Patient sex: M
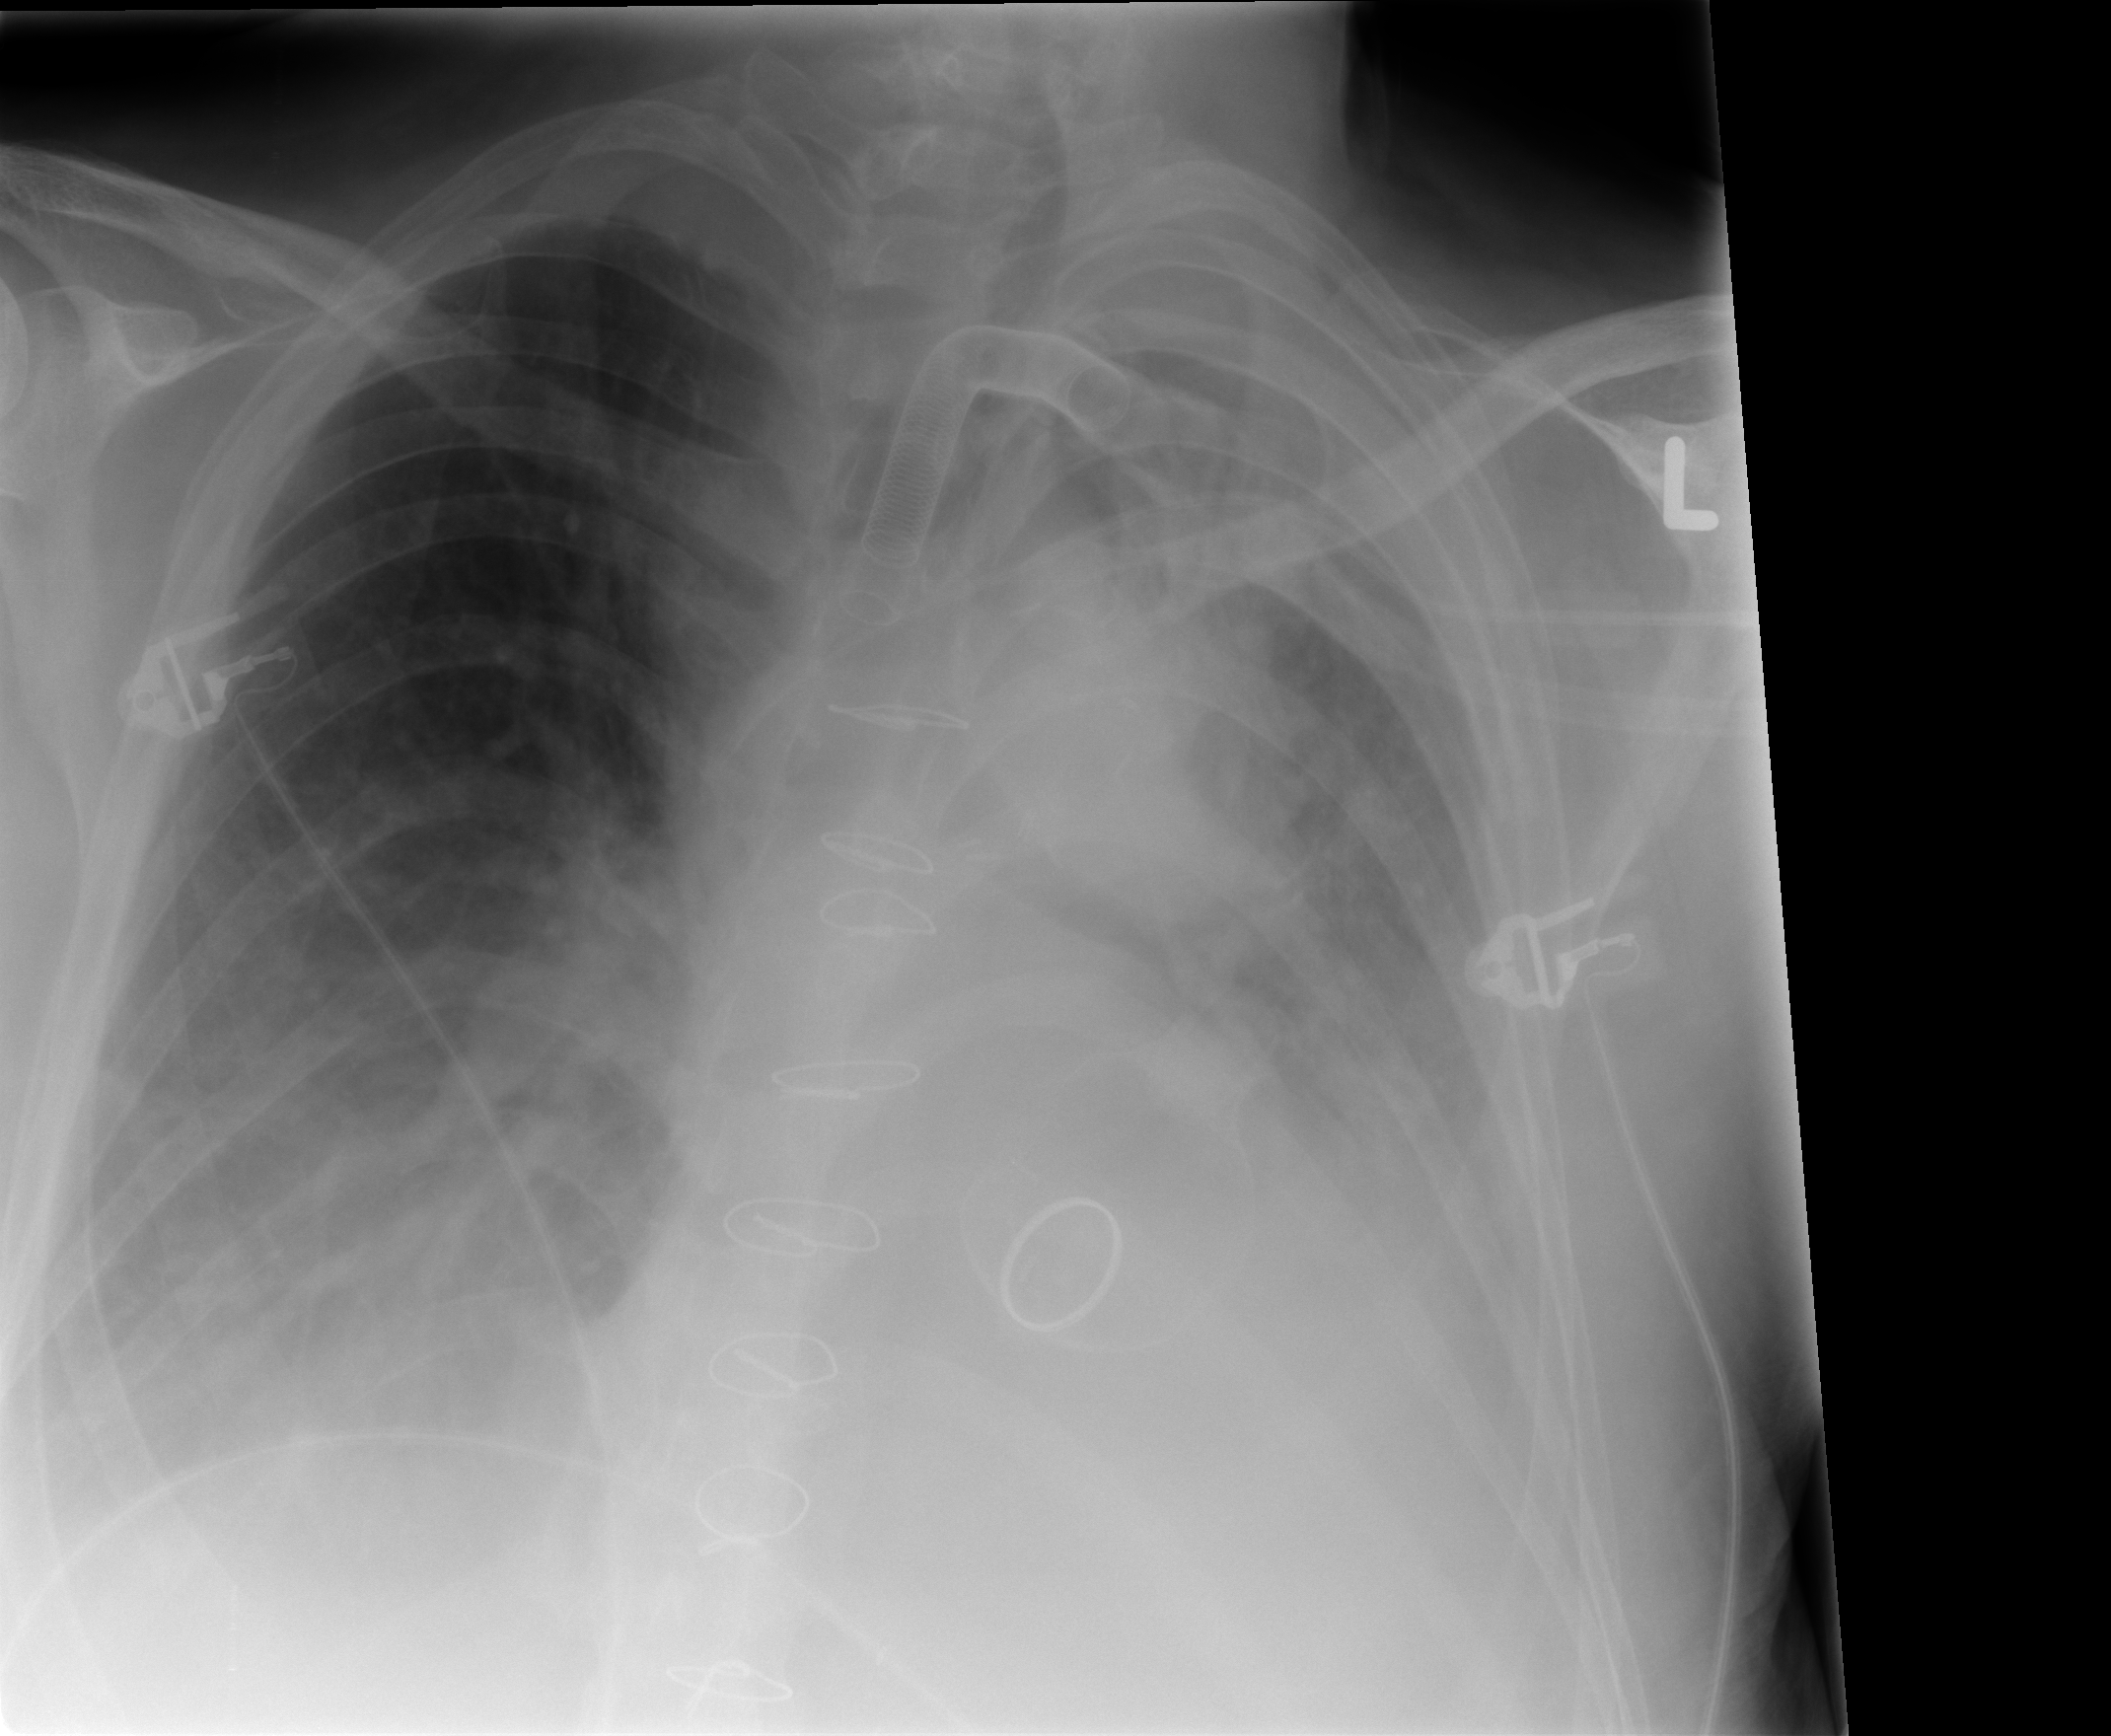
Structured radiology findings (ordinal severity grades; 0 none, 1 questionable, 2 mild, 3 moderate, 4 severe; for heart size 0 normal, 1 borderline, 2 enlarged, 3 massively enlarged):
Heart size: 2
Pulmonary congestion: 2
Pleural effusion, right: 2
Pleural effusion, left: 3
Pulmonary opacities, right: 2
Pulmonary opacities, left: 3
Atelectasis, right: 2
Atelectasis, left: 4